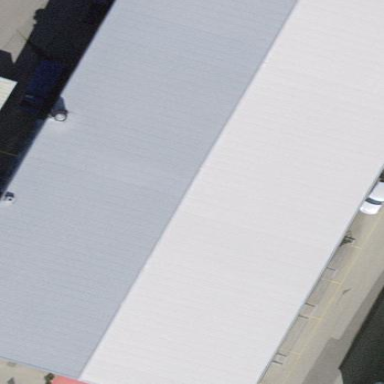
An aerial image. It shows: Building housing furniture shop.